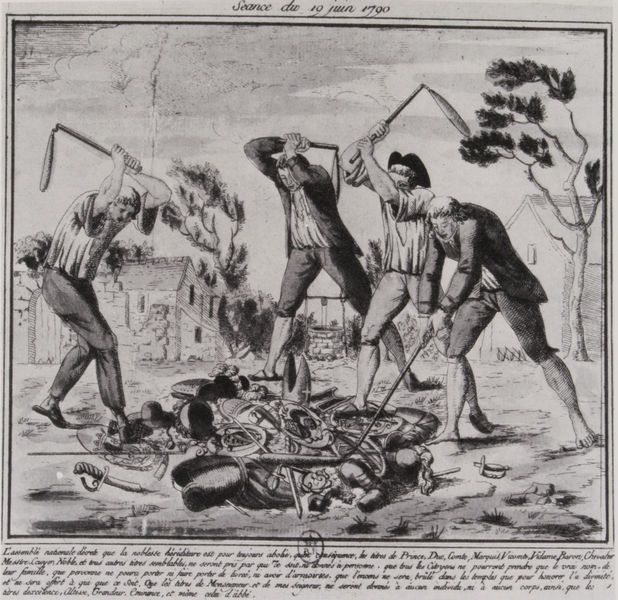
Titel: Sitzung der Nationalversammlung vom 19. Juni 1790
Standort: Paris
Institution: Bibliothèque Nationale.
Schlagwörter: baum, dunkel, feuer, gruppe, laub, mann, weiß, wolken, bäume, menschen, stadt, ausschnitt, fenster, frankreich, grau, hell, hintergrund, hut, hüte, männer, schwarz, vordergrund, zeichnung, dach, gebäude, gras, gürtel, haus, wolke, herren, leute, hemd, hose, mütze, wand, arm, arme, falten, messer, mord, rahmen, stein, steine, bild, feld, felder, häuser, stamm, wind, busch, büsche, kirche, blatt, arbeit, bauern, brunnen, beine, schrift, papier, schuhe, hosen, jungen, arbeiten, datierung, ernte, hemden, dorf, dächer, mauer, grafik, graphik, bauernhof, hof, rand, französisch, brand, krieg, stämme, trümmer, zerstörung, papst, karikatur, inschrift, datum, faltenwurf, junge, bauer, oben, vier, barfuss, schild, tusche, innenhof, dürr, buch, kreuz, haufen, druck, schnitt, schwarz weiß, stich, kupfer, karrikatur, knüppel, revolution, schwert, säbel, text, waffen, zeitung, aufstand, brutal, revolte, schlag, stöcke, waffe, beschriftung, degen, laubbaum, rüstung, wappen, leib, dolch, wut, mitra, tiara, geistlich, siegel, emblem, ausholen, schlagen, schwar, französische revolution, flugblatt, schatz, sense, erklärung, beschriftet, schwarzwei, schridt, hauen, plündern, reformation, müll, weiiß, sensen, schätze, flegel, zerschlagen, schlegel, bauernkrieg, dreschflegel, heumachen, dreschen, drescher, schrott, schwertknauf, zerstören, schaerz, frankfreich, auftsand, bauernaufstand, drechen, dreschschlegel, kriegsgerät, bauernjungen, 1790, personengrupope, vandalismus, 4 jugendliche, kirchenschändung, maönner, zertrümmern